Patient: sex F, age 63
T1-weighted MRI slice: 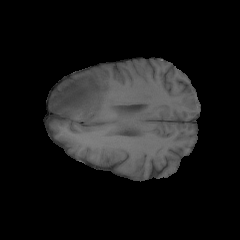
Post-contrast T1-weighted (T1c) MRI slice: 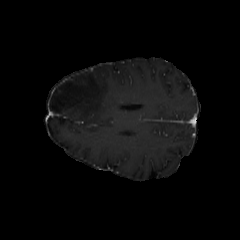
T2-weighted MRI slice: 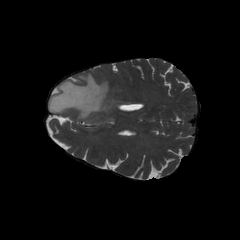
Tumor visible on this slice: yes
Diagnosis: Glioblastoma, IDH-wildtype
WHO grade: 4